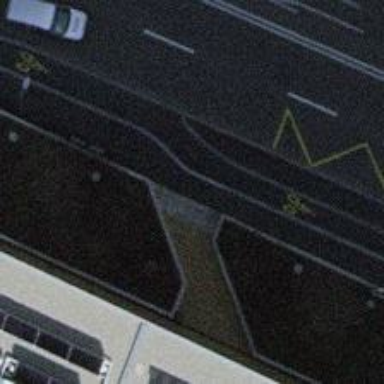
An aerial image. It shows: Bus stop with shelter.